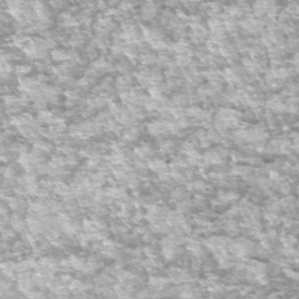
Label: frost